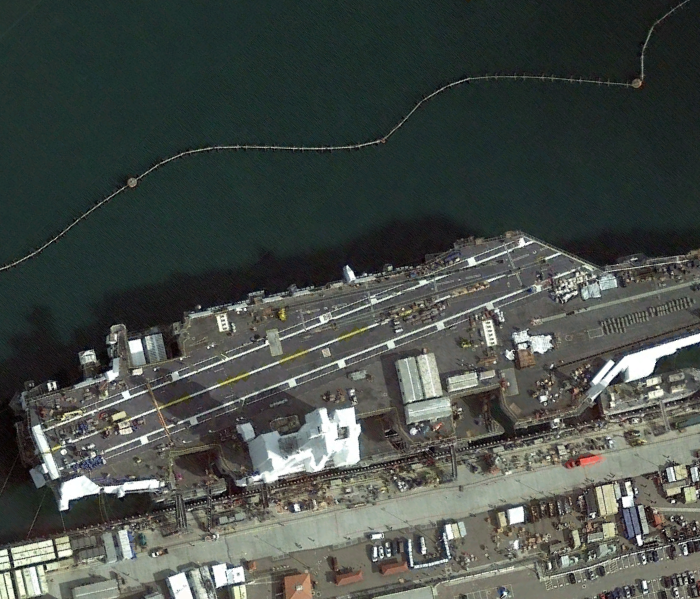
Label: Nimitz-class_aircraft_carrier